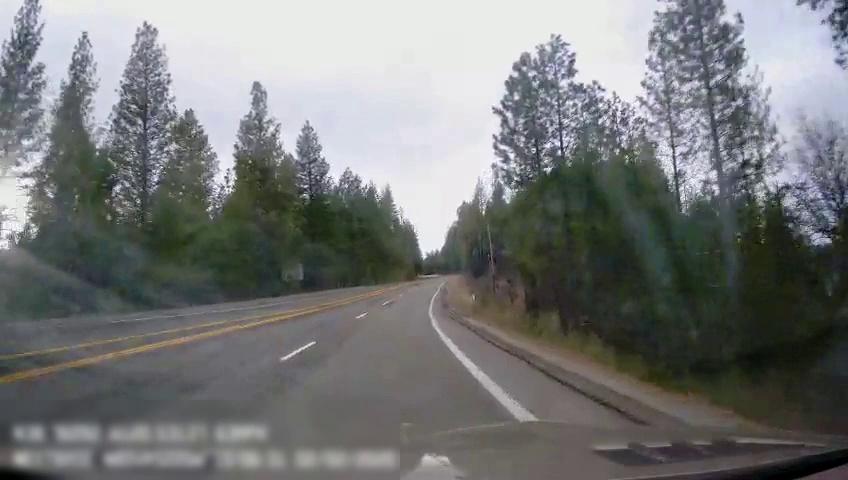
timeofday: Day
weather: Cloudy
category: Drivable Space
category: Lanes | Opposite Lane
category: Lanes | Opposite Lane
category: Lanes | Alternate Lane
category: Lanes | Current Lane
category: Lanes | Current Lane